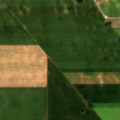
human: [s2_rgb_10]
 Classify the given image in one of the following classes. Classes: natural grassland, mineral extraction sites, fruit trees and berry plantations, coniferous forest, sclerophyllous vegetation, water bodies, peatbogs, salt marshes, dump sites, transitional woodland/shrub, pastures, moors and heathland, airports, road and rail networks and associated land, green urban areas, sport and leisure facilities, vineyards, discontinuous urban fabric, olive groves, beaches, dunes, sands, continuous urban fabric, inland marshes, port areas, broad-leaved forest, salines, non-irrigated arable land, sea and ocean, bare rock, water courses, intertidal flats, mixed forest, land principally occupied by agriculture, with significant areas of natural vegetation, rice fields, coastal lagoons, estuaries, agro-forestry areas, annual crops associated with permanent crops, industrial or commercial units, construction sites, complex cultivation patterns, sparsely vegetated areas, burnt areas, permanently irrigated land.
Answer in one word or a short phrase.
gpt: non-irrigated arable land